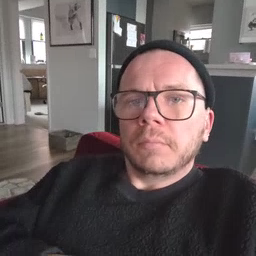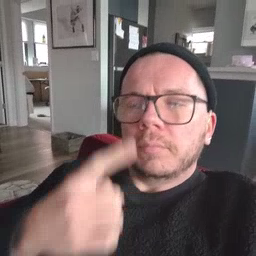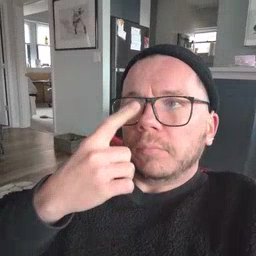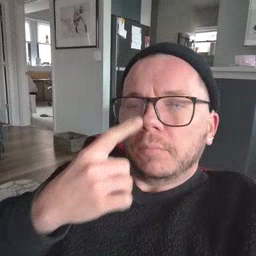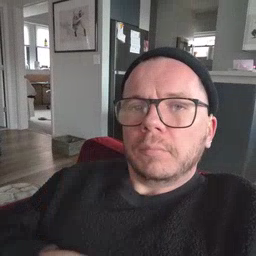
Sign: nose